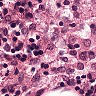
Metastatic tissue present: no